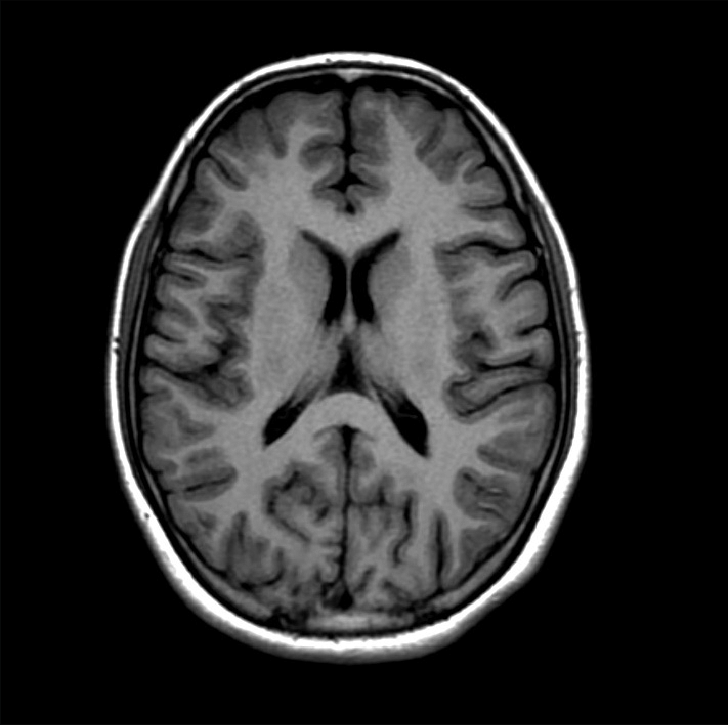
Label: notumor